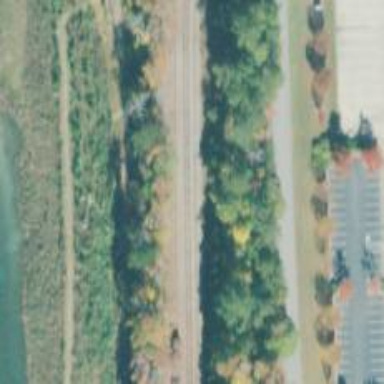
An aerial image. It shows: Railway siding for service.